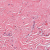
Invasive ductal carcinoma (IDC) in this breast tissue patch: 0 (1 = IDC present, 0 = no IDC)